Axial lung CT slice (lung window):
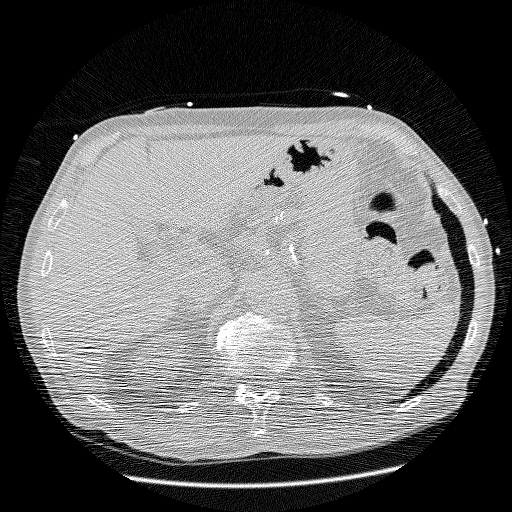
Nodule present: no